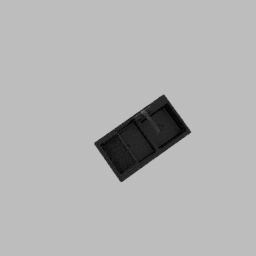
Label: appliances